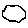
Label: hexagon